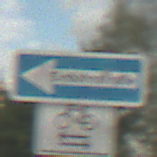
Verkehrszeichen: EinbahnstrasseLinksweisend
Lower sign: RichtungsangabeDurchPfeile9
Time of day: MorningAfternoon
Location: Outdoor (Suburban)
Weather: PartlyCloudy
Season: NotSpecified
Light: Natural